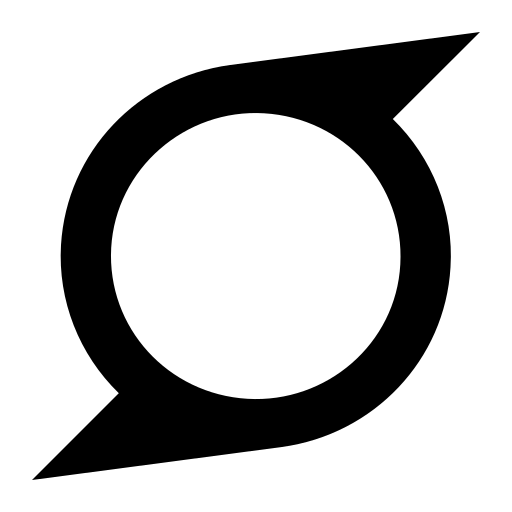
Tags: icon, FontAwesome, fa-icon, brand, superpowers